Question: I have implemented bootstrap collapse panel in my code for registration form.Here is the image. Please tell me do I change the width and height so that I can bring it to center. Thank you.

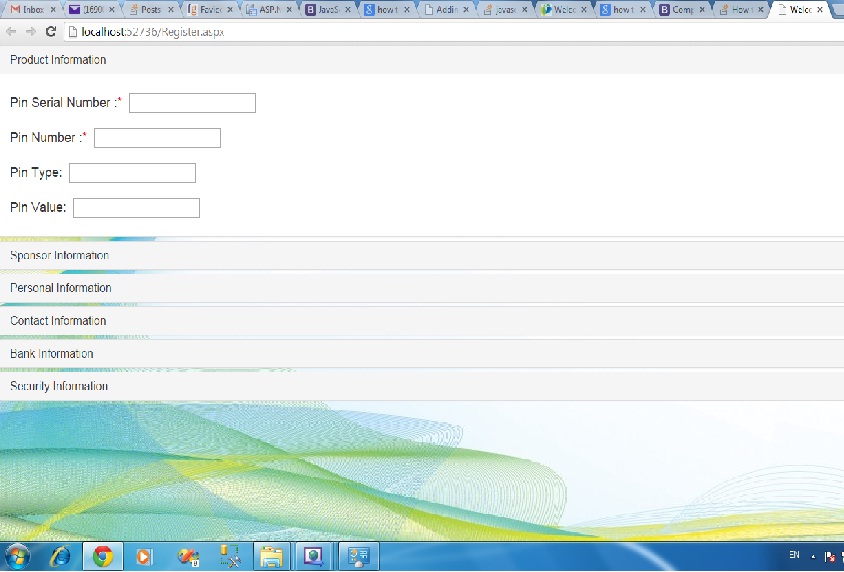
Answer: Watch this CSS
'''
accordion-group {
width: 50%;
margin-left: 25%;
}
//OR
//inline manner
<div class="accordion-group" style="width: 50%;margin-left: 25%;" >
........
'''
Make sure you put it after the Bootstrap CSS .
If it is not working then apply it inline in style attribute to having class .